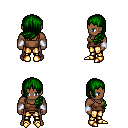
a pixel art fantasy rpg character, male body template, human, dark skin, brown pirate shirt, gold greaves, green left-swept hairstyle, white cloth bracers, gold boots, four views (front, back, left, right), 2x2 character sprite sheet, small pixel art, hard edges, no anti-aliasing